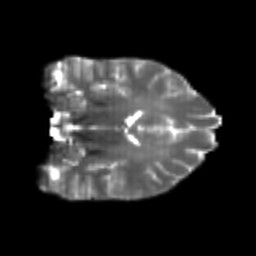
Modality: T2w
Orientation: coronal
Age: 20
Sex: female
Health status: healthy
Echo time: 0.074 s